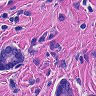
Metastatic tissue present: yes